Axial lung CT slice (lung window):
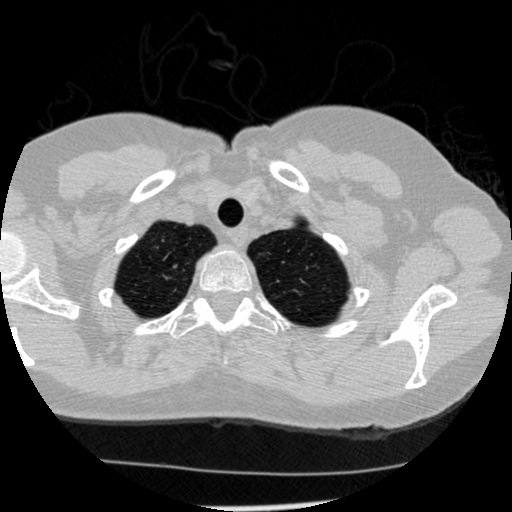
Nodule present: no